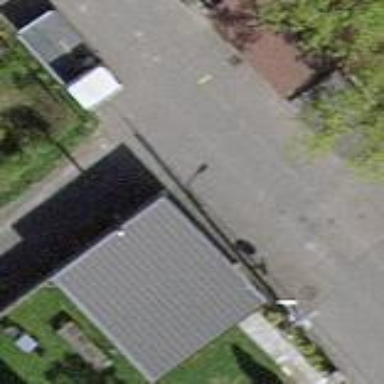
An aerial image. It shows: View of roof of building.